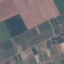
Label: PermanentCrop